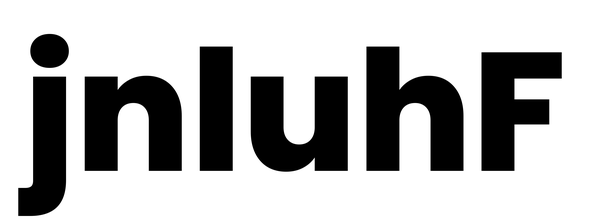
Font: Poppins-ExtraBold